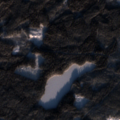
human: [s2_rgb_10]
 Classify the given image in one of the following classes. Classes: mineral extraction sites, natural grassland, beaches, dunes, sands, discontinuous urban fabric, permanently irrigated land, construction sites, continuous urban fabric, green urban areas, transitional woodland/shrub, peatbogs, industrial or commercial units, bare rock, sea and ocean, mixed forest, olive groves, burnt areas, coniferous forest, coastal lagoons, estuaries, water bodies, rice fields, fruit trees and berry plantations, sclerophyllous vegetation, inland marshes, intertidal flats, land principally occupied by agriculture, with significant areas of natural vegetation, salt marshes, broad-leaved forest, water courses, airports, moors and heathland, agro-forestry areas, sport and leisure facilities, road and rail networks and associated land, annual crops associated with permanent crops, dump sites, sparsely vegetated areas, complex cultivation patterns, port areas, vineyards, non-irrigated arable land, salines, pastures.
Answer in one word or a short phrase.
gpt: coniferous forest, transitional woodland/shrub